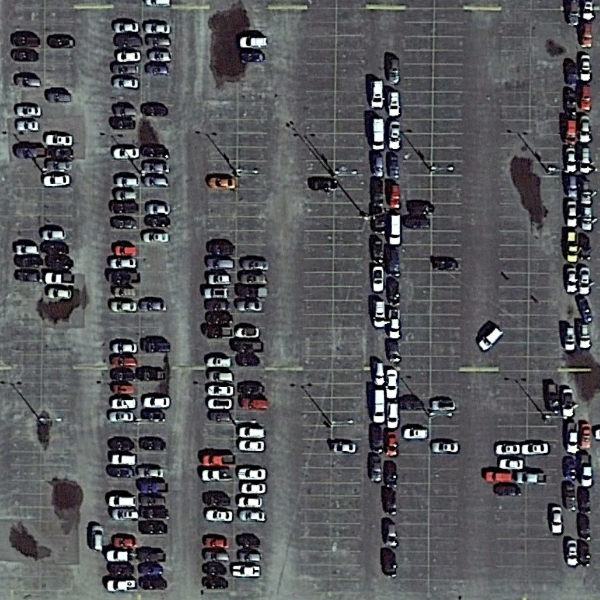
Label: Parking